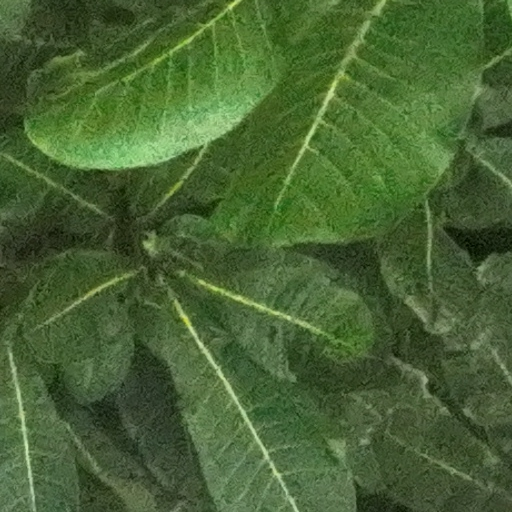
Species: Anacardium excelsum
GBIF accepted scientific name: Anacardium excelsum
Crown area (m\u00b2): 389.826